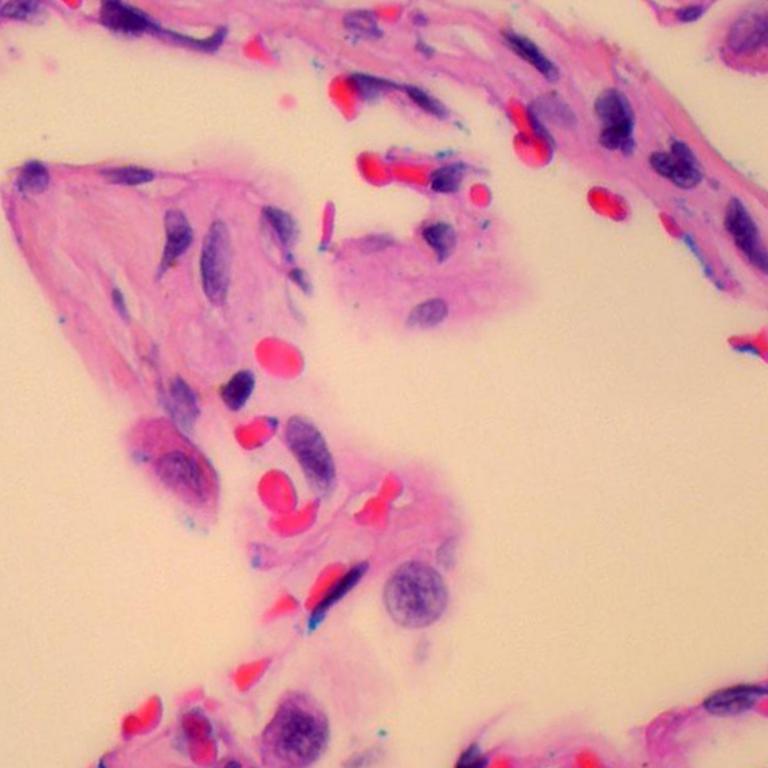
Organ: lung
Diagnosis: benign